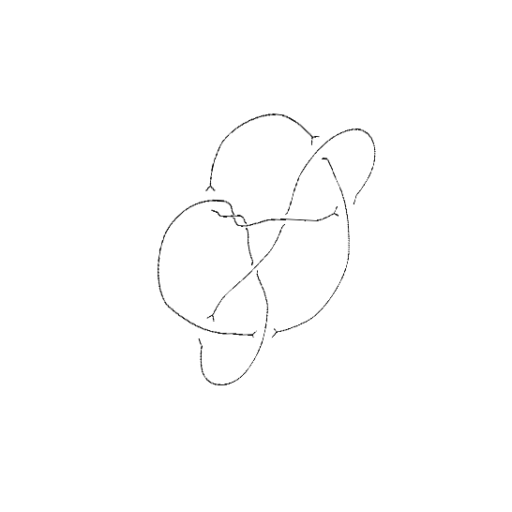
Crossing number: 9